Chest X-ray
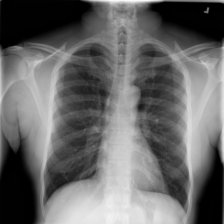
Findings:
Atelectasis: negative
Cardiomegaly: negative
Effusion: negative
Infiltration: positive
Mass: negative
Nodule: negative
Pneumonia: negative
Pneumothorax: negative
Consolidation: negative
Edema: negative
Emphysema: negative
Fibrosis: negative
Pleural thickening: negative
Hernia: negative